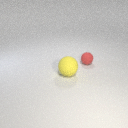
large yellow rubber sphere in front of small red rubber sphere